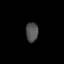
Tissue: lung
Cell type: Endothelial cells
Senescence score: 0.7083
Nuclear area (px): 237
Mean DAPI intensity: 79.283